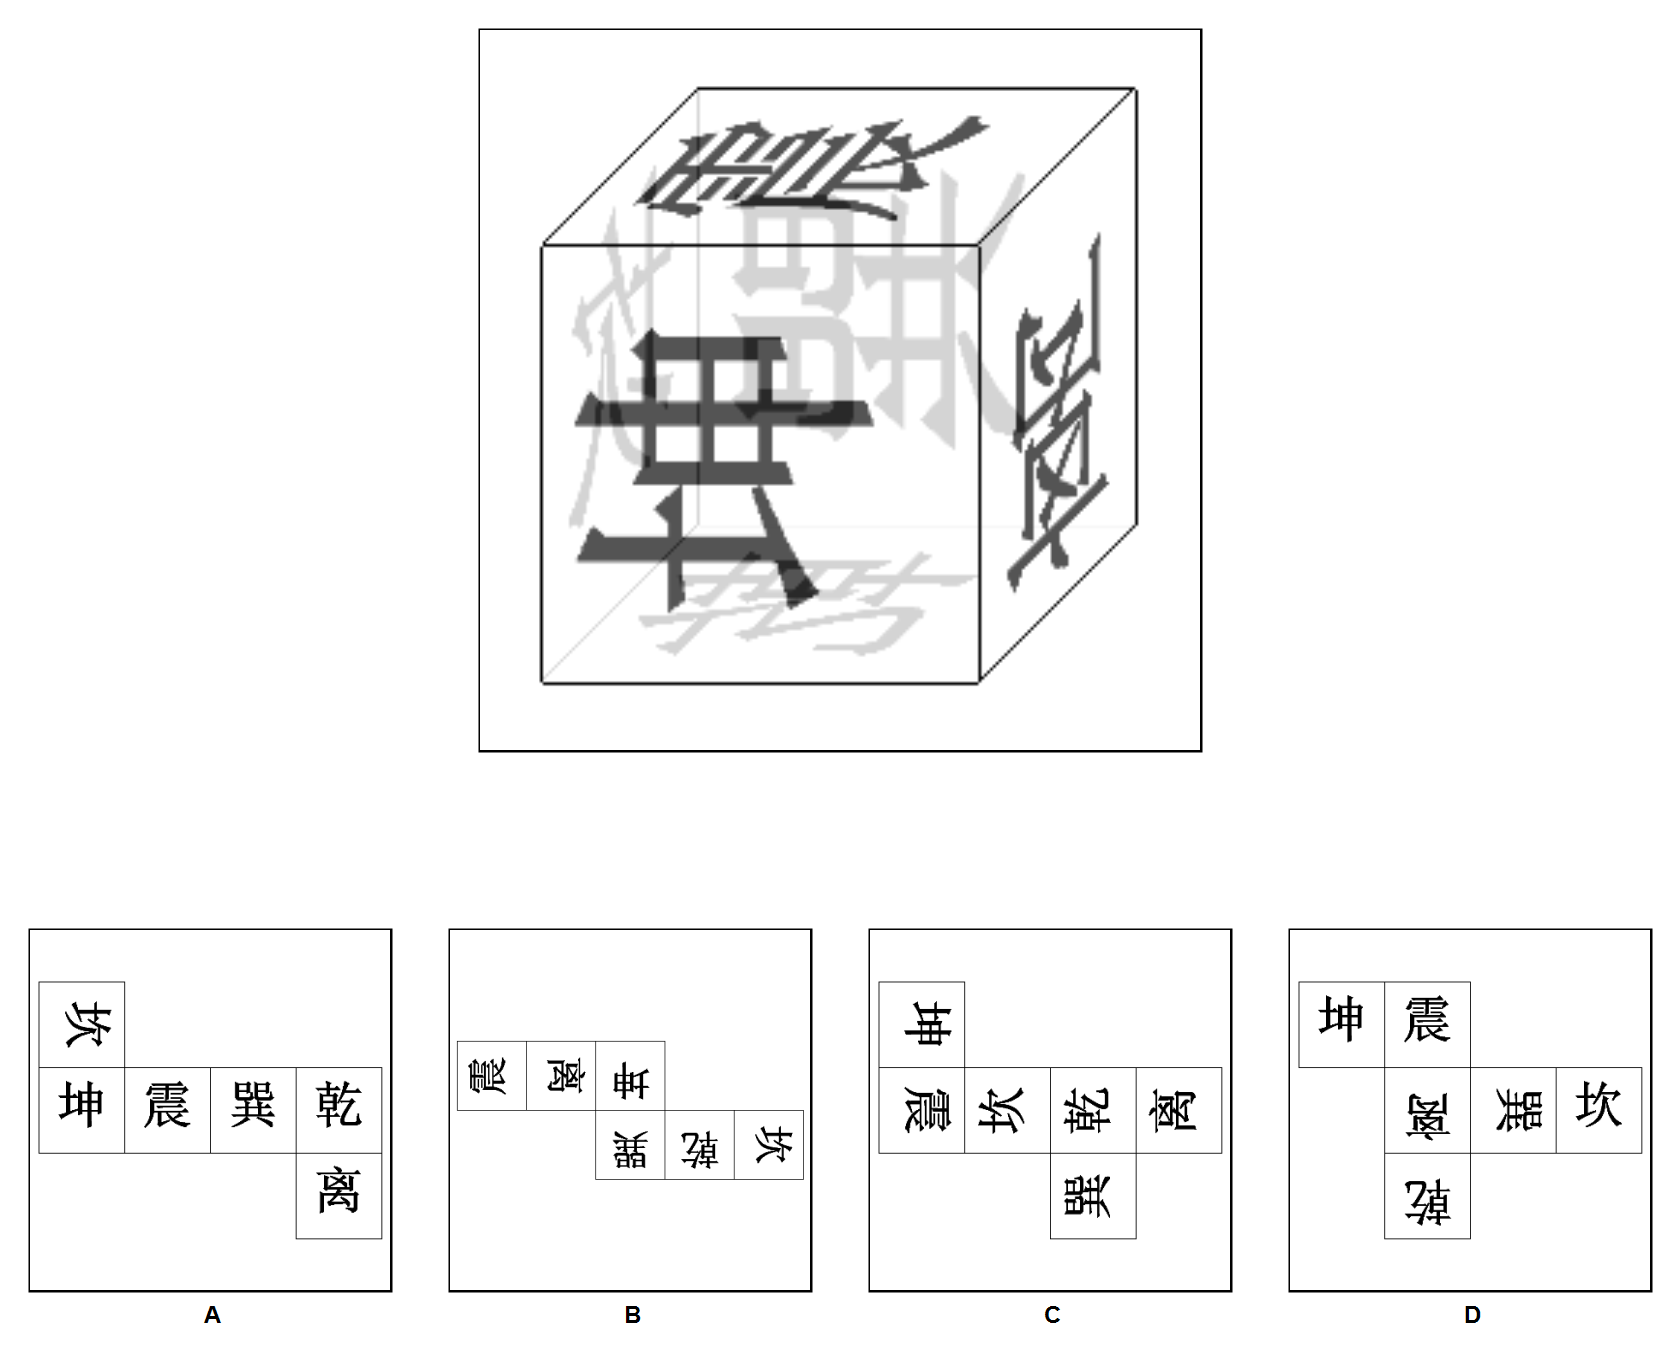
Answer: B